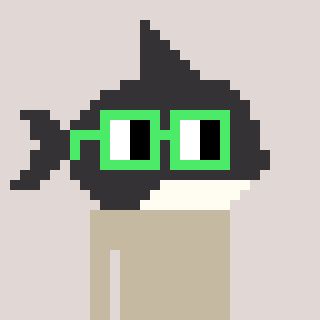
a pixel art character with square light green glasses, a orca-shaped head and a gunk-colored body on a warm background